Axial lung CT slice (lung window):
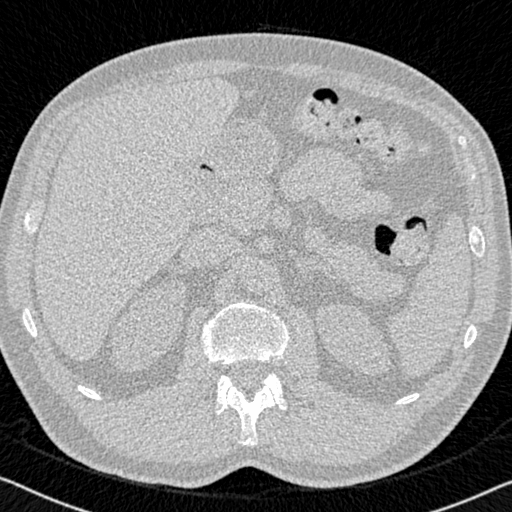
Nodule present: no